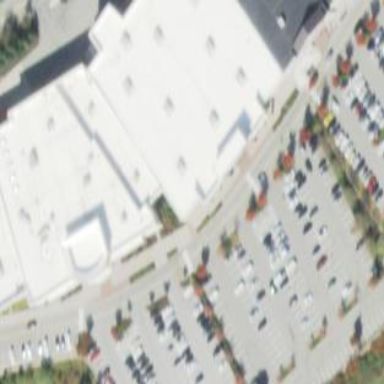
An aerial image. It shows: Fitness center building.